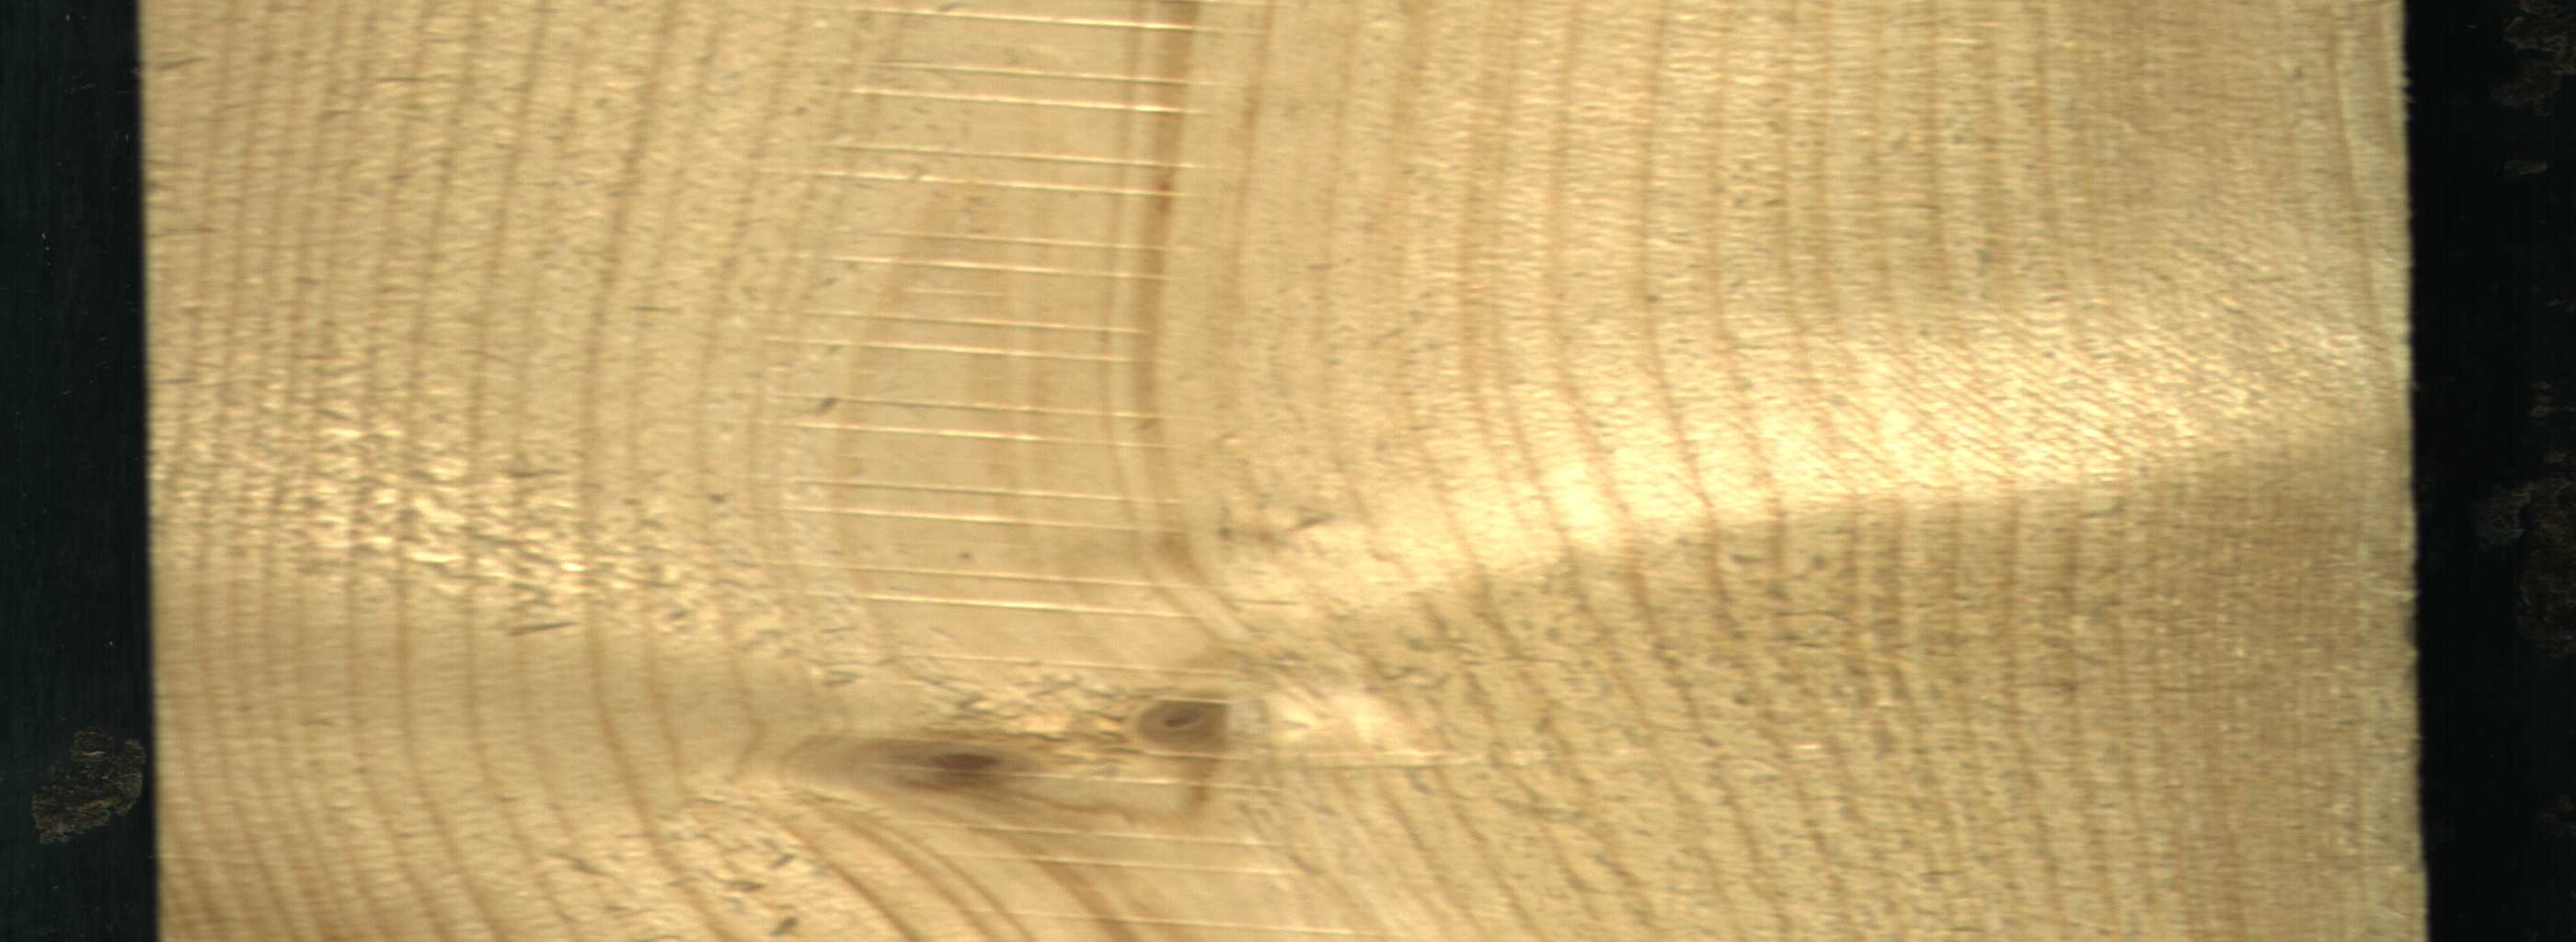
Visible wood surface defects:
Live_Knot
Live_Knot